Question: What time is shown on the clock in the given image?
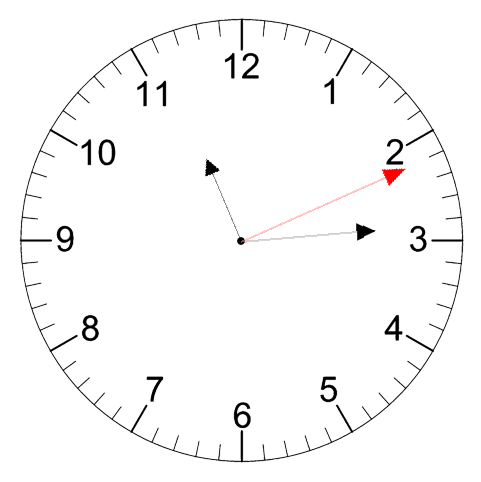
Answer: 11:14:11